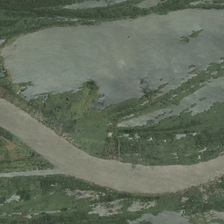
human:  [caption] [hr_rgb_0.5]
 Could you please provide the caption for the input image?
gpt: many green plants are in two sides of a river .

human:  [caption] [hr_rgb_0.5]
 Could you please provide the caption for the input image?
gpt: many green plants are in two sides of a river .

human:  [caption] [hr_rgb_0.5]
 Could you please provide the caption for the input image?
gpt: many green plants are in two sides of a river .

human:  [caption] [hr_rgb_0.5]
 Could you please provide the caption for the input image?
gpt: many green plants are in two sides of a river .

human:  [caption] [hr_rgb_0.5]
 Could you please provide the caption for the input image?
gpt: many green plants are in two sides of a river .